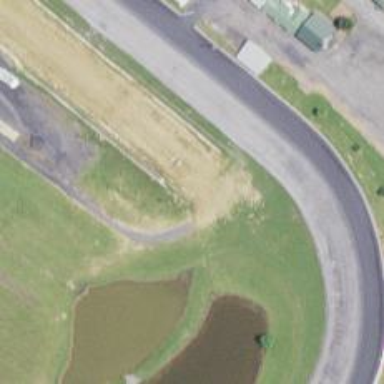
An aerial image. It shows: Motor sport raceway.